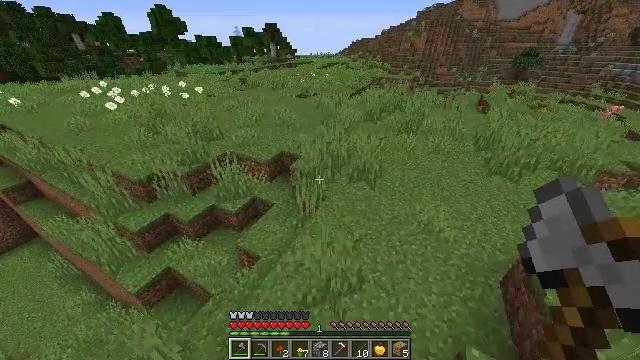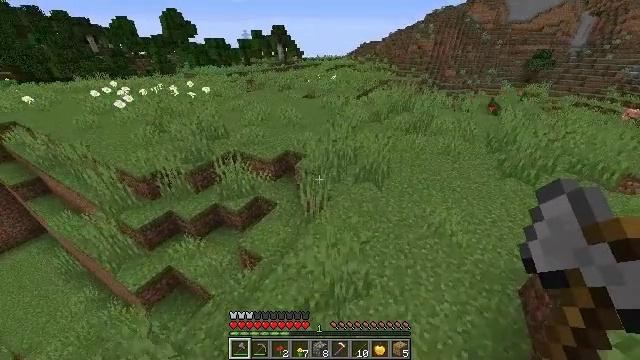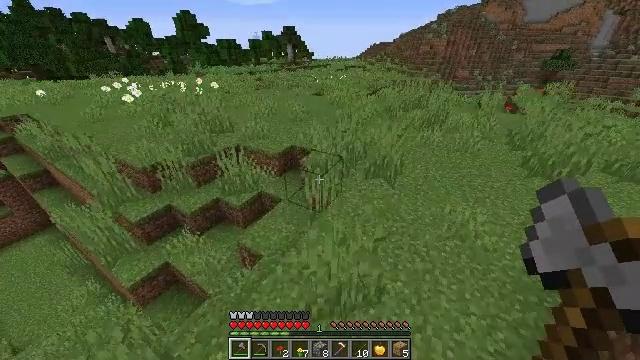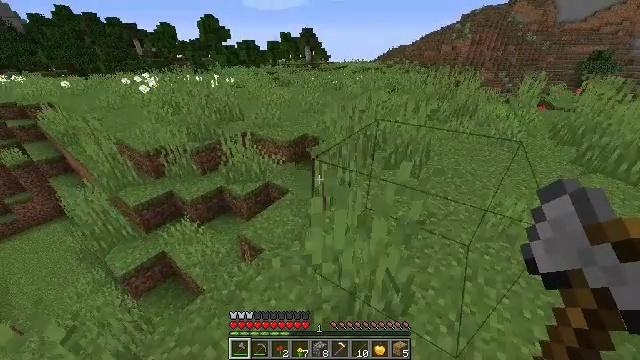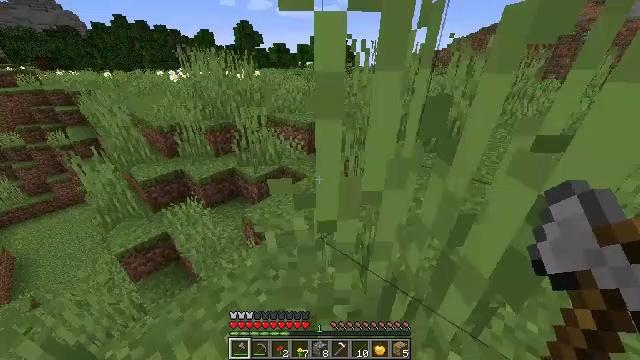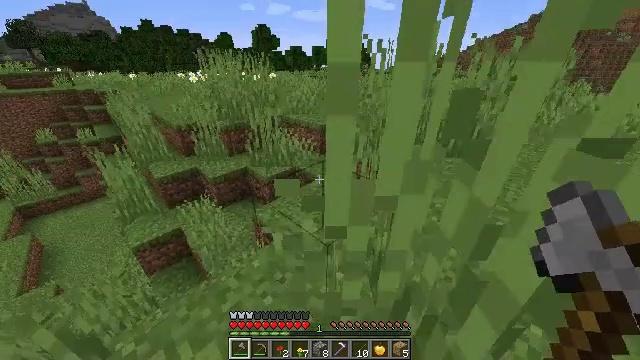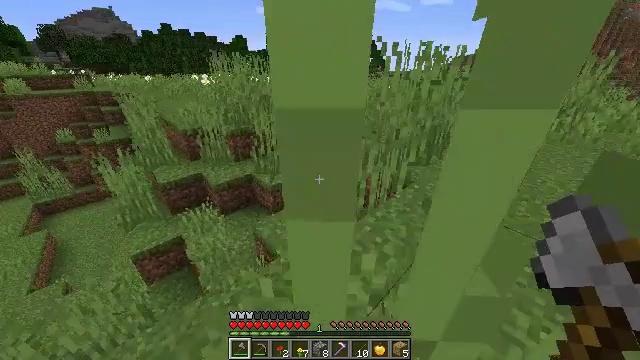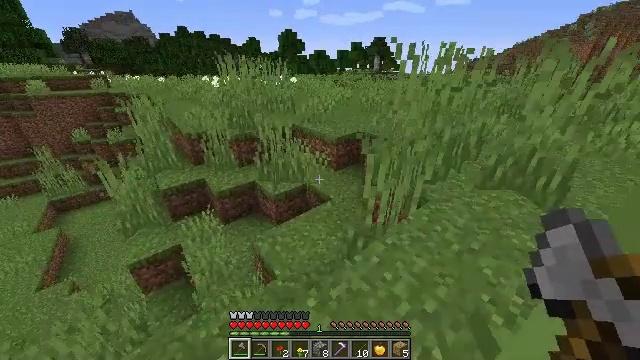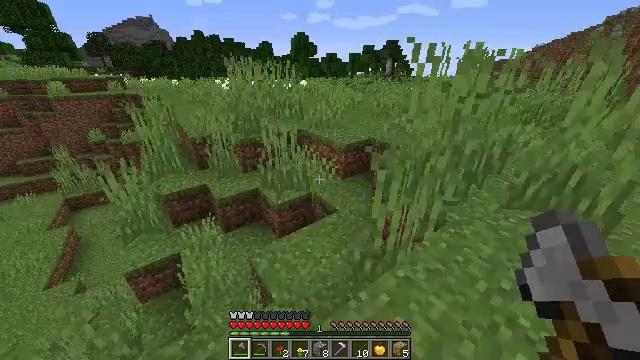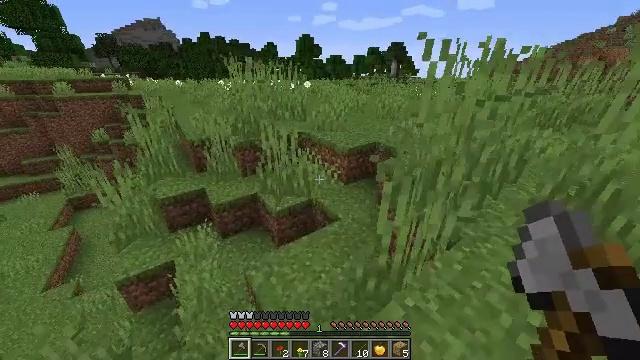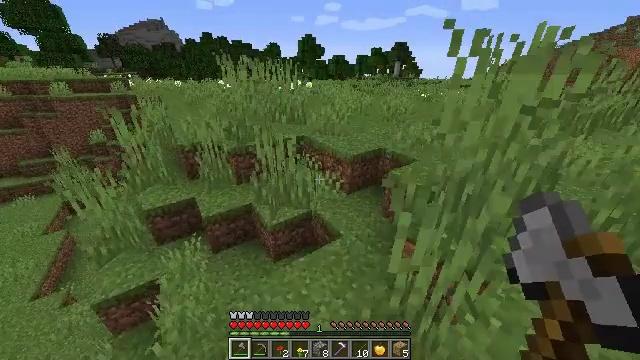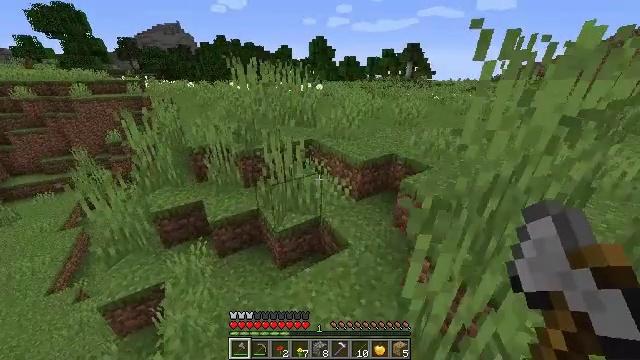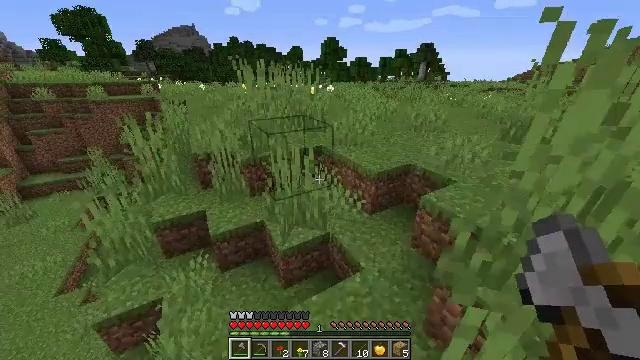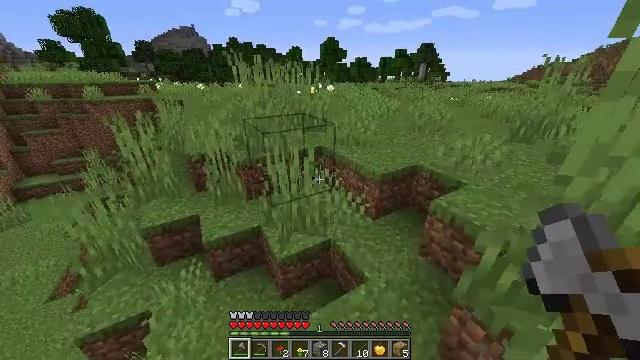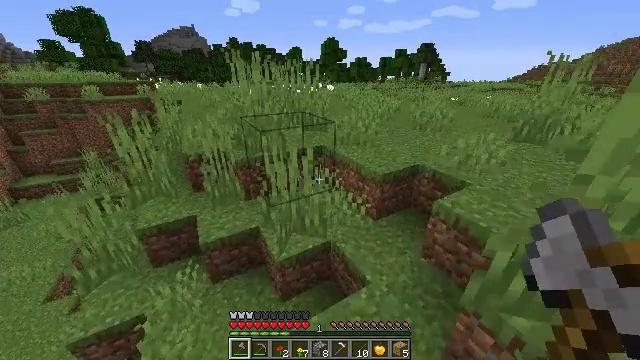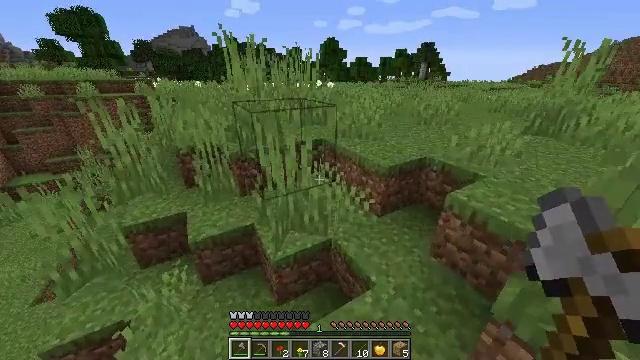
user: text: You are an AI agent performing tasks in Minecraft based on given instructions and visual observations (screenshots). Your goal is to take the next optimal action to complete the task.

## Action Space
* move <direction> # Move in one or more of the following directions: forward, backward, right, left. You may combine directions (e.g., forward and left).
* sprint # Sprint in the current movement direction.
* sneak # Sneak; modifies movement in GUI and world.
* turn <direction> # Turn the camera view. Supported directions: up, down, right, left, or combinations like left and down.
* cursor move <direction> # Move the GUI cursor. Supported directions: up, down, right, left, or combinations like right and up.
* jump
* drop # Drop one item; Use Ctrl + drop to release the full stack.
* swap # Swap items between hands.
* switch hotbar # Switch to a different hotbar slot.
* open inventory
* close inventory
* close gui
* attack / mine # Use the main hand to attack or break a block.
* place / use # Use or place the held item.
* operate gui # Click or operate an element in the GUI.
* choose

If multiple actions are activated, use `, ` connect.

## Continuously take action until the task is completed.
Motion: motion action
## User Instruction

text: Harvest the oxeye daisy.
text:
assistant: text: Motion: move forward, turn left
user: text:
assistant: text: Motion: move forward, turn left
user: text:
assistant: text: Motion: move forward, turn left
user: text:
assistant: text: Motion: move forward, turn left and up
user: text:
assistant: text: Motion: move forward, turn left
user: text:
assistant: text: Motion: move forward, turn left
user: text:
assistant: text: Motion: move forward, turn left
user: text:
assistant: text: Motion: move forward, turn left
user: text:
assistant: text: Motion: move forward, turn left
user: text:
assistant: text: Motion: move forward
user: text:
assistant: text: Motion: move forward, turn left
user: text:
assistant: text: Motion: move forward, turn left
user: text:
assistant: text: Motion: move forward
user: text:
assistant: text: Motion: move forward
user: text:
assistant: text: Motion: move forward
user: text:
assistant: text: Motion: move forward
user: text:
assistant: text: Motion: move forward
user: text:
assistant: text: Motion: move forward
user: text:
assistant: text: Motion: move forward
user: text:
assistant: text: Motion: move forward
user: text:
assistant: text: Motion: move forward
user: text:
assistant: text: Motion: move forward
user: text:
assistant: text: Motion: move forward, jump
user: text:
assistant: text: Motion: move forward, jump
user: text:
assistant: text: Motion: move forward, jump
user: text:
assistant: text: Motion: move forward, jump
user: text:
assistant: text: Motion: move forward
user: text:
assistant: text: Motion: move forward
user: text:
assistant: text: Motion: move forward
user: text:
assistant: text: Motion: move forward, jump